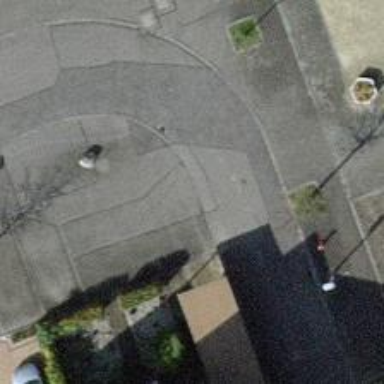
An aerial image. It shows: Sidewalk.